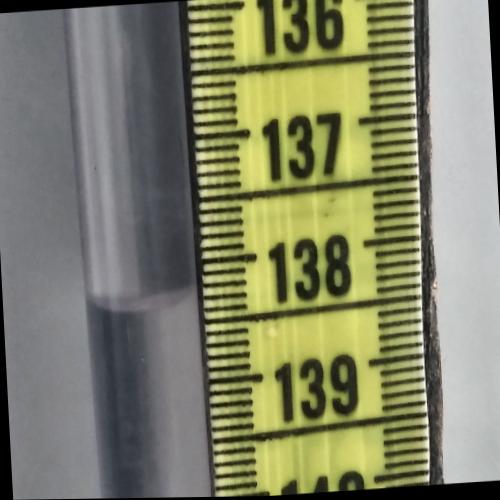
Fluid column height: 138.3 cm